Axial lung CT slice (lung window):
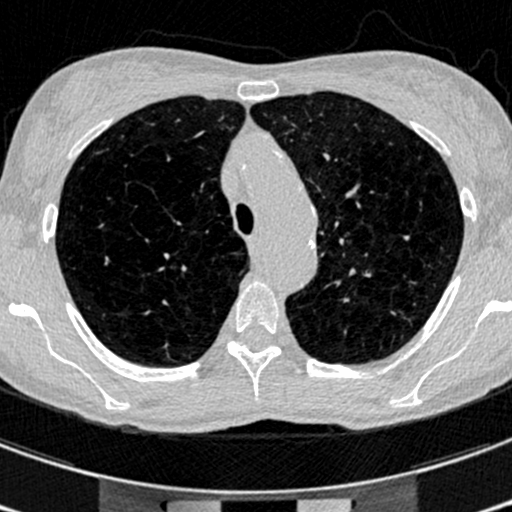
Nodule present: no